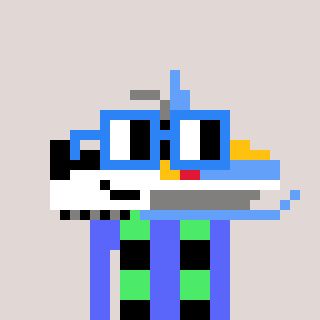
a pixel art character with square blue glasses, a snowmobile-shaped head and a purple-colored body on a warm background